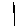
Label: line